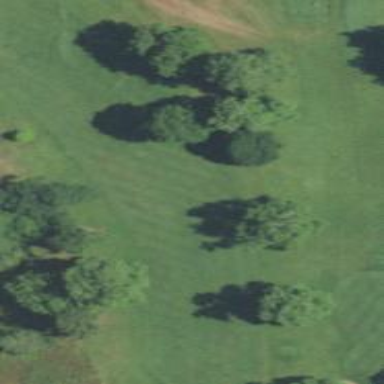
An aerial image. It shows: Golf hole.